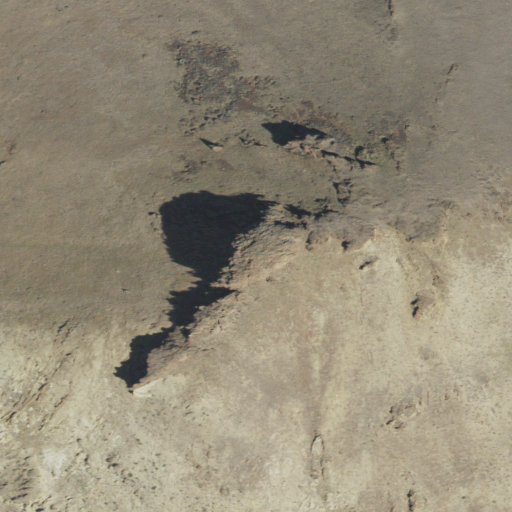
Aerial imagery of mountain in Oregon named Atkins Butte containing grassland and shrub